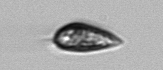
Label: Prorocentrum_triestinum